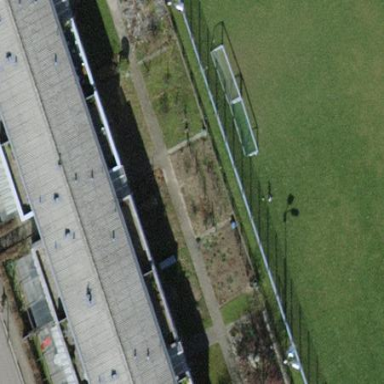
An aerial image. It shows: Building with flat roof.